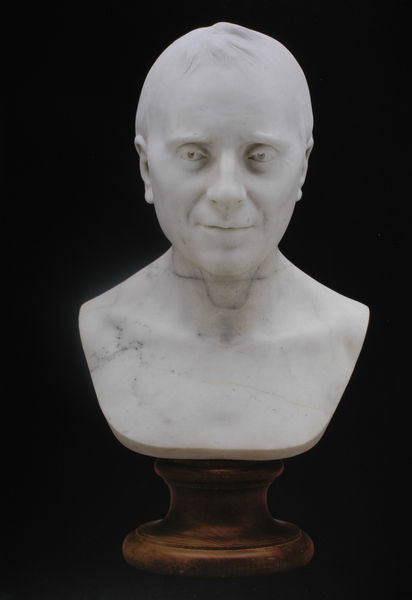
Titel: Jean Le Rond d'Alembert
Künstler: Jean-Antoine Houdon
Standort: New Haven (Connecticut)
Institution: Yale University Art Gallery
Schlagwörter: fuß, kopf, mann, nackt, schatten, weiß, braun, frisur, grau, haar, hell, hintergrund, holz, licht, marmor, mund, nase, ohr, schwarz, stirn, blick, alt, augen, falten, gesicht, sockel, stein, bildnis, hals, herr, portrait, porträt, auge, haare, klassizismus, person, augenbrauen, bruststück, frontal, kinn, lippen, ohren, schultern, traurig, skulptur, statue, lächeln, wangen, ansicht, linien, könig, streng, büste, glatze, mimik, bildhauerei, plastik, podest, marmoriert, fein, lächelnd, foto, fotografie, lachen, eng, fugen, linie, nasenlöcher, photo, römer, maserung, rasiert, männlich, antik, wach, adern, struktur, ansatz, miene, schlüsselbein, gelehrter, mild, persönlichkeit, freundlich, klassik, riß, lied, römisch, alabaster, mamor, klassisch, bildhauerarbeit, bartlos, montage, geädert, zutraulich, marmorbüste, schlüsselbeine, schulterknochen, augenlied, forographie, portraitbüste, holzsockel, steinskulptur, kopfbüste, schütteres haar, cato, halbbüste, bpste, eingelegte augen, ohreb, schielt, skulput, steinplastik, barmor, auten, schulterbein, mimikfalten